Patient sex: F
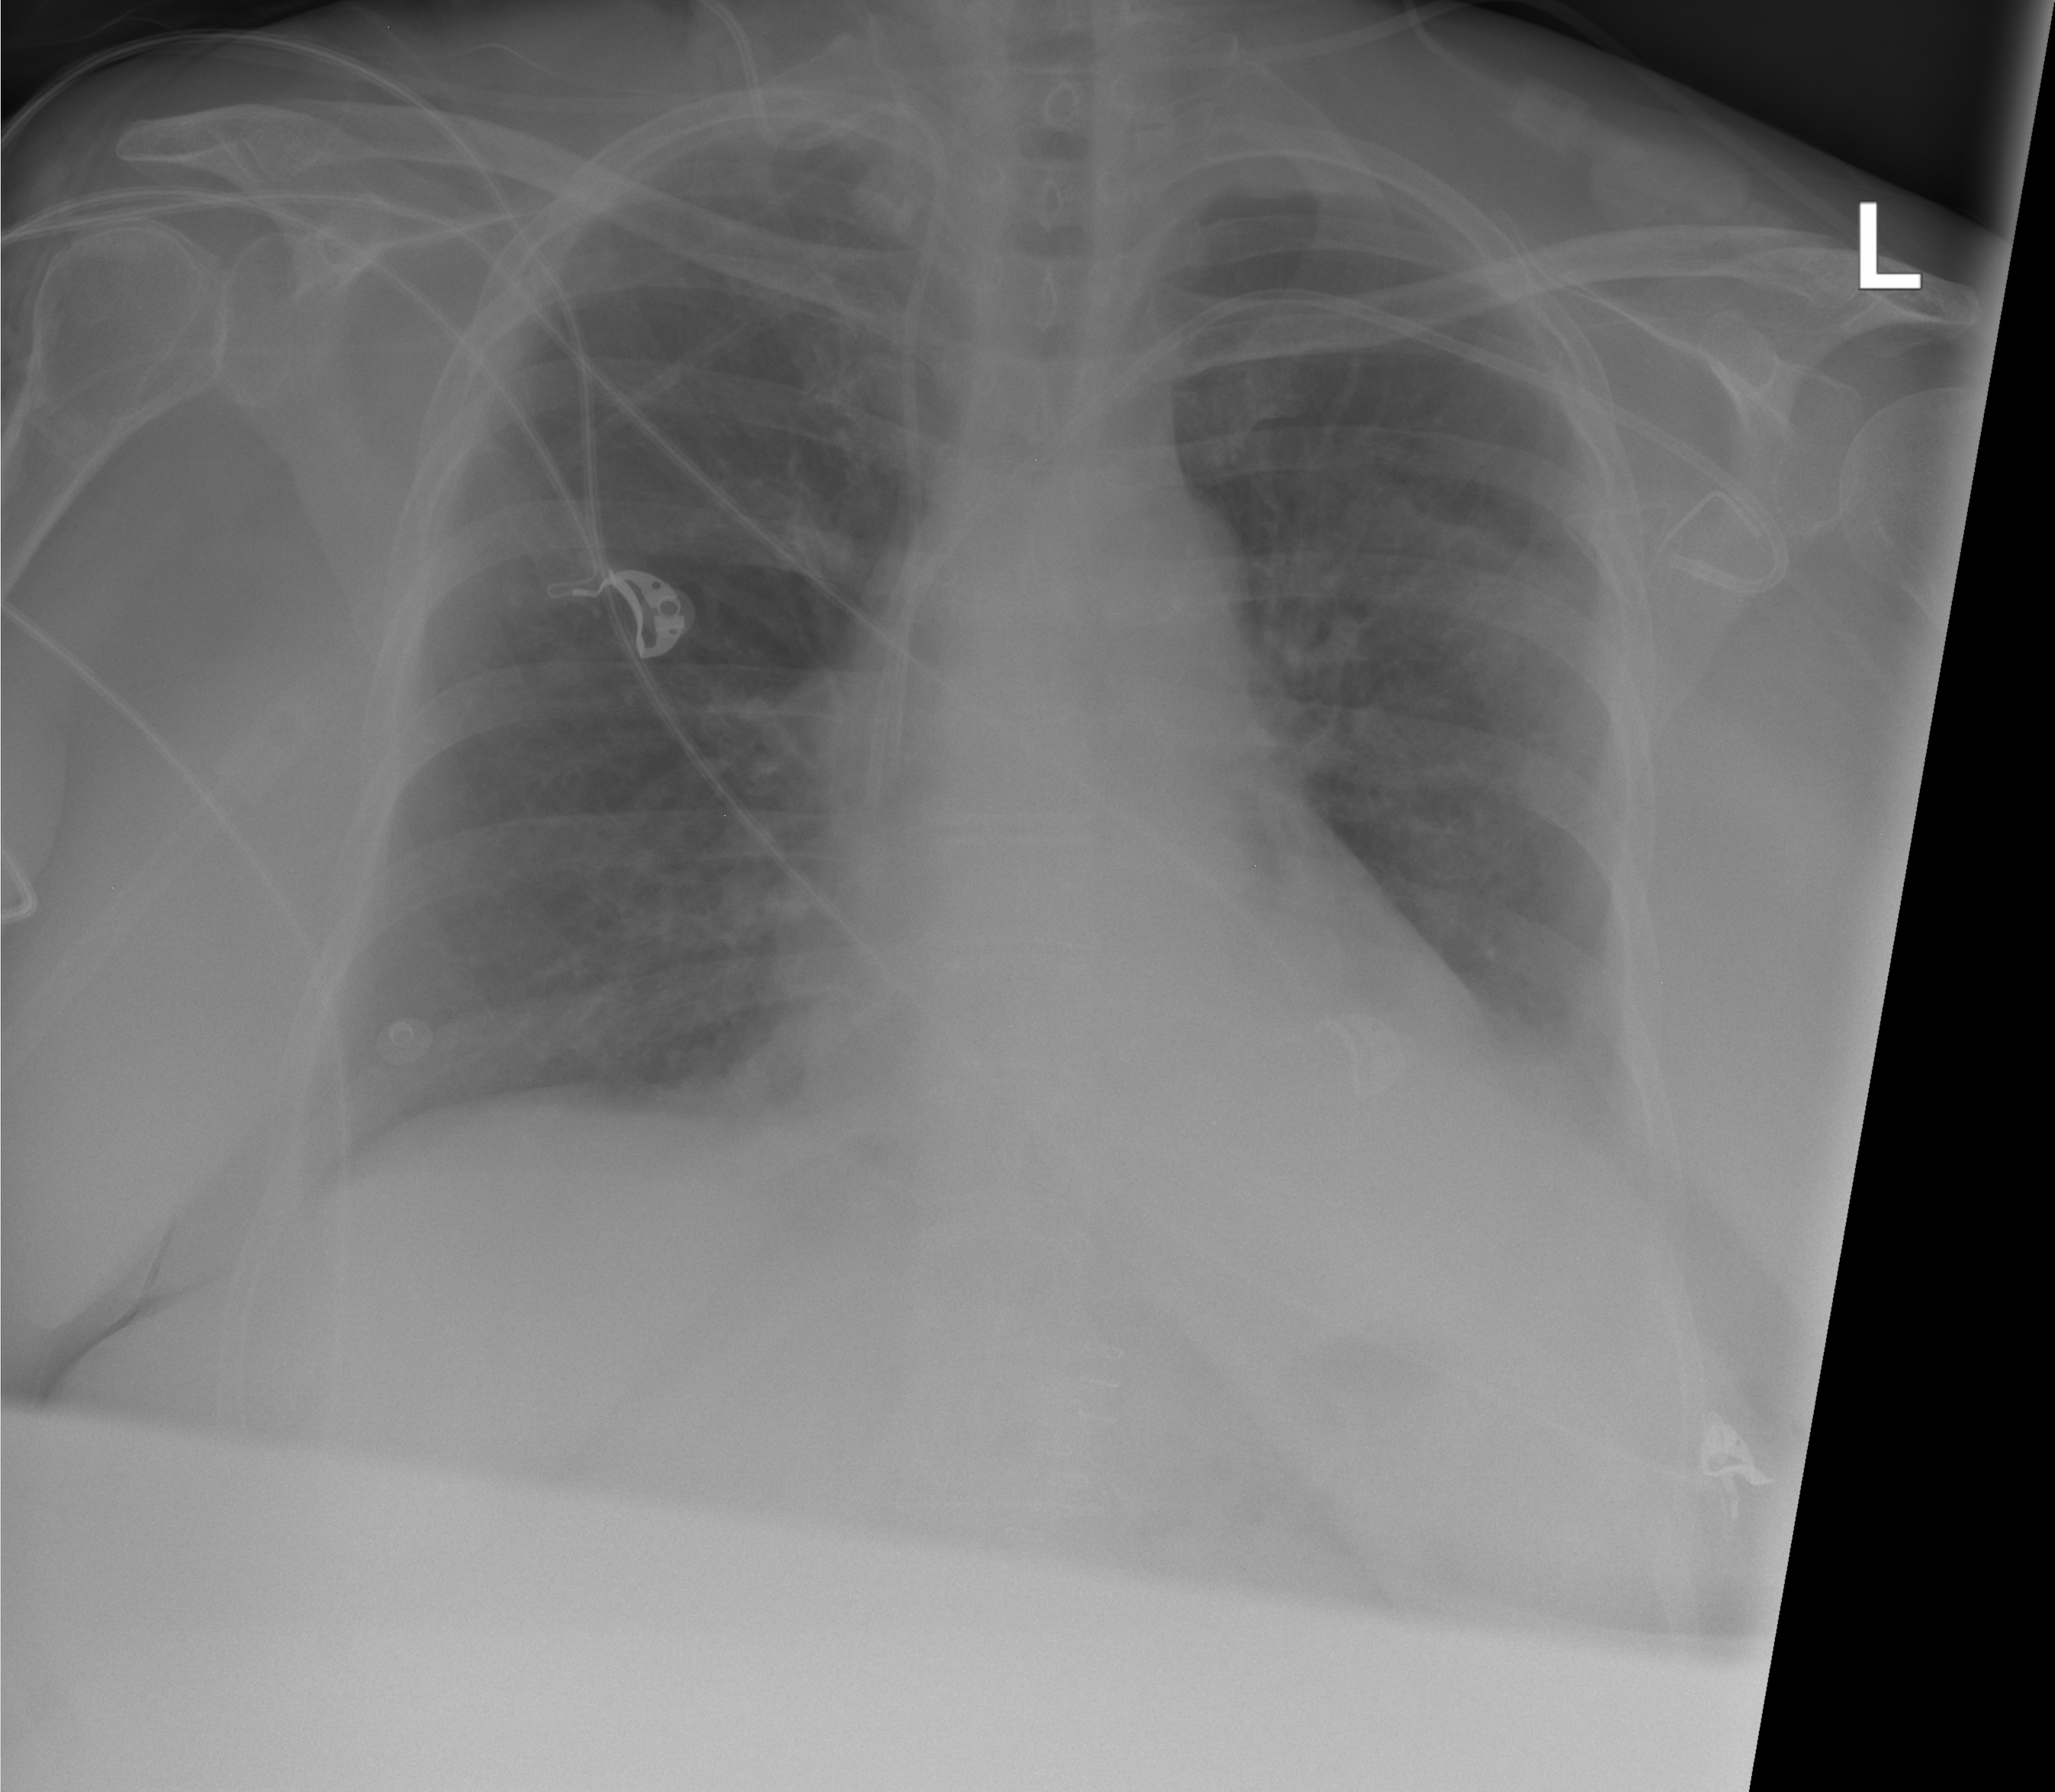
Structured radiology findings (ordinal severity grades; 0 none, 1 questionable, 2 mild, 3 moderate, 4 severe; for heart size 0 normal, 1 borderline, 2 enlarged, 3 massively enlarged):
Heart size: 0
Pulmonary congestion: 0
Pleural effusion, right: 0
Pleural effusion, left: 2
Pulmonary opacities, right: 0
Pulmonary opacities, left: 0
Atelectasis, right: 0
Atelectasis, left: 2